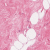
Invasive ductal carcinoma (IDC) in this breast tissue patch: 0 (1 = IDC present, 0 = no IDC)